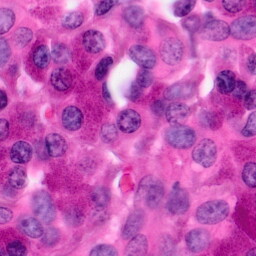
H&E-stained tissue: Pancreatic